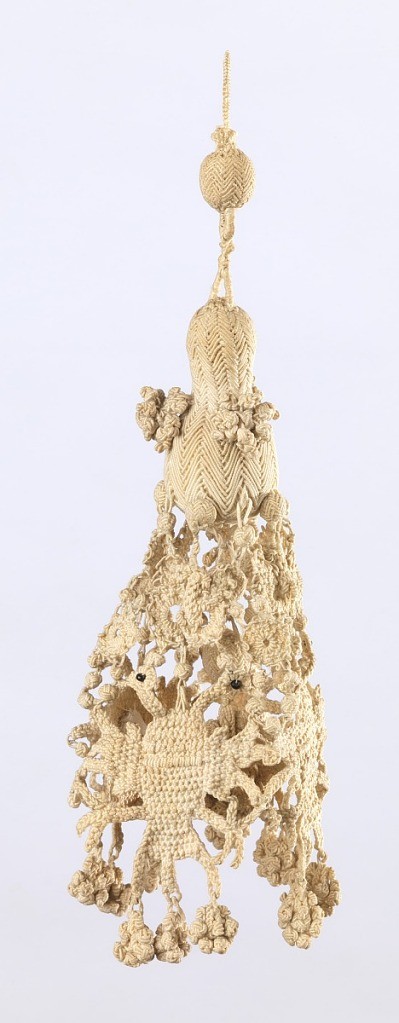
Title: Tassel
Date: late 16th–early 17th century
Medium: linen Technique: braided and knotted
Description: Long linen tassel, pear-shaped unit, braided and knotted. To pear-shaped unit are attached four elaborate double-headed eagles made of braiding and knotting, and attached to one another. Center unit attached to pear-shaped unit hangs free. Made of three balls and knotting.